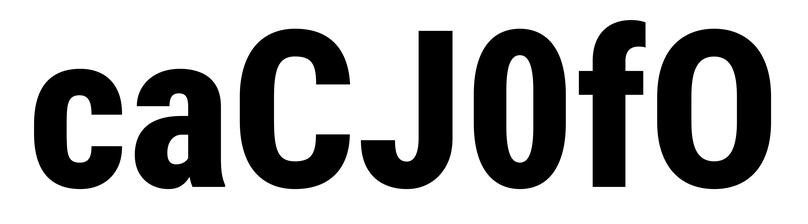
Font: Roboto_Condensed_ExtraBold